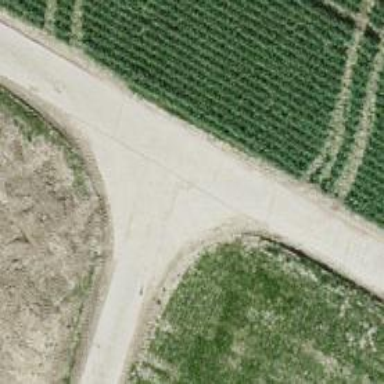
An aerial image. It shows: Well-maintained track road with grade 1 tracktype.